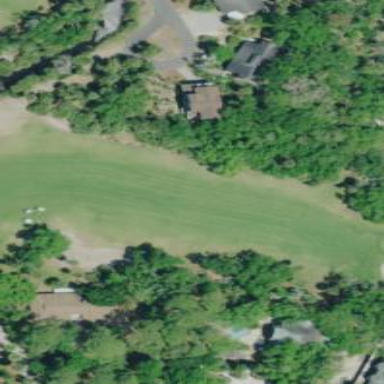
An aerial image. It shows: Golf fairway surrounded by grass.